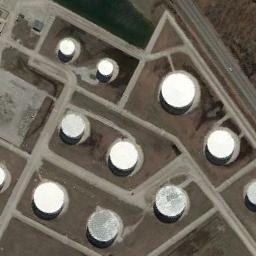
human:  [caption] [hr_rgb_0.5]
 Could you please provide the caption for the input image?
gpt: There are two rows of storage tanks on each open lot .

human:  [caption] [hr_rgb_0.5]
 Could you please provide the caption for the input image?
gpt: There are big and small white storage tanks on the bare land .

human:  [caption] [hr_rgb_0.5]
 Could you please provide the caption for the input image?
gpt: There are many differently sized storage tanks in the factory .

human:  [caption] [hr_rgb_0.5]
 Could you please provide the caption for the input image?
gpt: There are many roads around the storage tanks .

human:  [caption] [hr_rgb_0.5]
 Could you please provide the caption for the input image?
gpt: There are some white storage tanks arranged neatly .